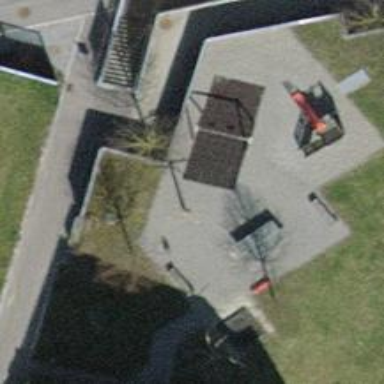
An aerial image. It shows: Playground area for leisure activities on the land.